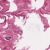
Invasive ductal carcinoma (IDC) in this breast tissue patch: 0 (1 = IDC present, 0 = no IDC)